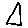
Label: triangle